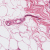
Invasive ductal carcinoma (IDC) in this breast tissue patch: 0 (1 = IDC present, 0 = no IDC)